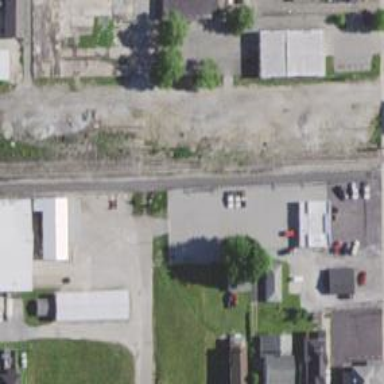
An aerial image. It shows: Rail spur service.